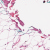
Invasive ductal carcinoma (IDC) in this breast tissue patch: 0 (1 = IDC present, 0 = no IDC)